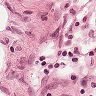
Metastatic tissue present: no